Interaction volume radius: 5 \u00c5
Interaction volume height: 15 \u00c5
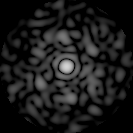
Disorder parameter: 0.7879